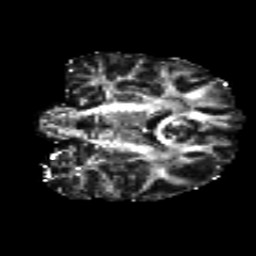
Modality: FA
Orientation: coronal
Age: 22
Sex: female
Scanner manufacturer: siemens
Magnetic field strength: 3 T
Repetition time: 8.8 s
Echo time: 0.085 s